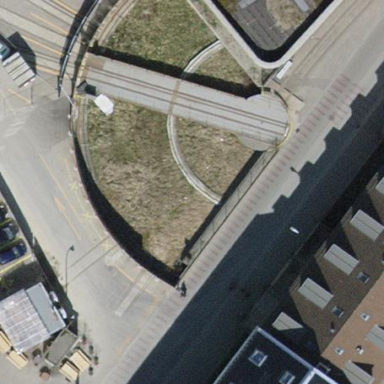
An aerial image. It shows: Yard with single track railway turntable.